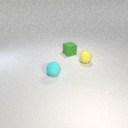
small green rubber cube to the left of small yellow rubber sphere